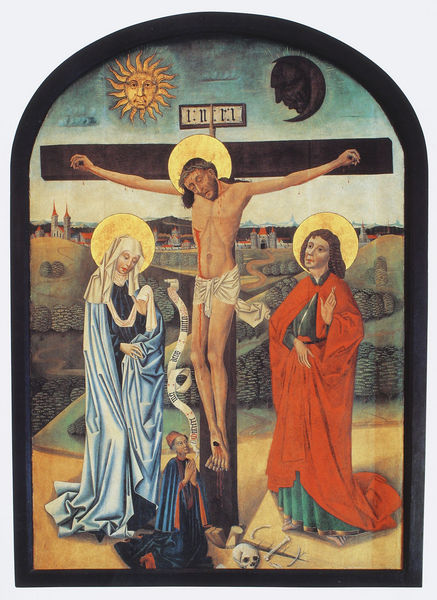
Titel: Dom in Erfurt
Standort: Erfurt, Dom (EU - D - Thüringen)
Schlagwörter: blau, himmel, wunde, landschaft, stadt, rot, bibel, johannes, schädel, trauer, bild, kirche, sonne, gewand, mutter, schrift, knochen, vanitas, mond, memento mori, blut, kreuz, jungfrau, altar, heiligenschein, nimbus, christus, jesus, jesus christus, kreuzigung, pieta, mittelalter, kruzifix, freund, heilige, jünger, maria, madonna, petrus, erlöser, gottesmutter, spruchband, stifter, schriftband, golgotha, apostel, golgatha, inri, muttergottes, messias, t-kreuz, gottessohn, sohn gottes, unsere liebe frau, heilige maria, christkind, schädelstätte, madonna mit dem kind, sonne#mond, inro, christkönig, heilland, erretter, jesus von nazaret, gottesgebärerin, maria von nazaret